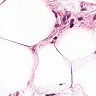
Metastatic tissue present: no